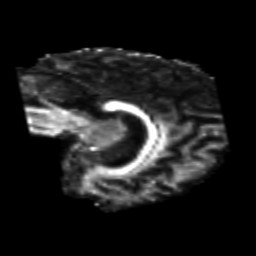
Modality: FA
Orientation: sagittal
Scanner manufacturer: siemens
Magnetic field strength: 3 T
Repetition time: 6.8 s
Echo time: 0.093 s